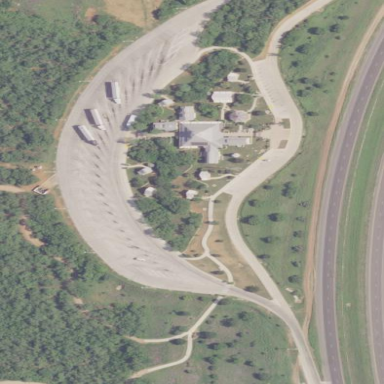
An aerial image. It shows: Rest area on the road with picnic tables.